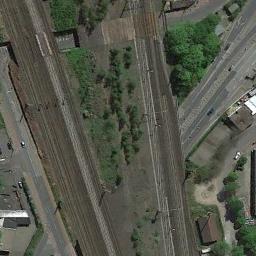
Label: railway